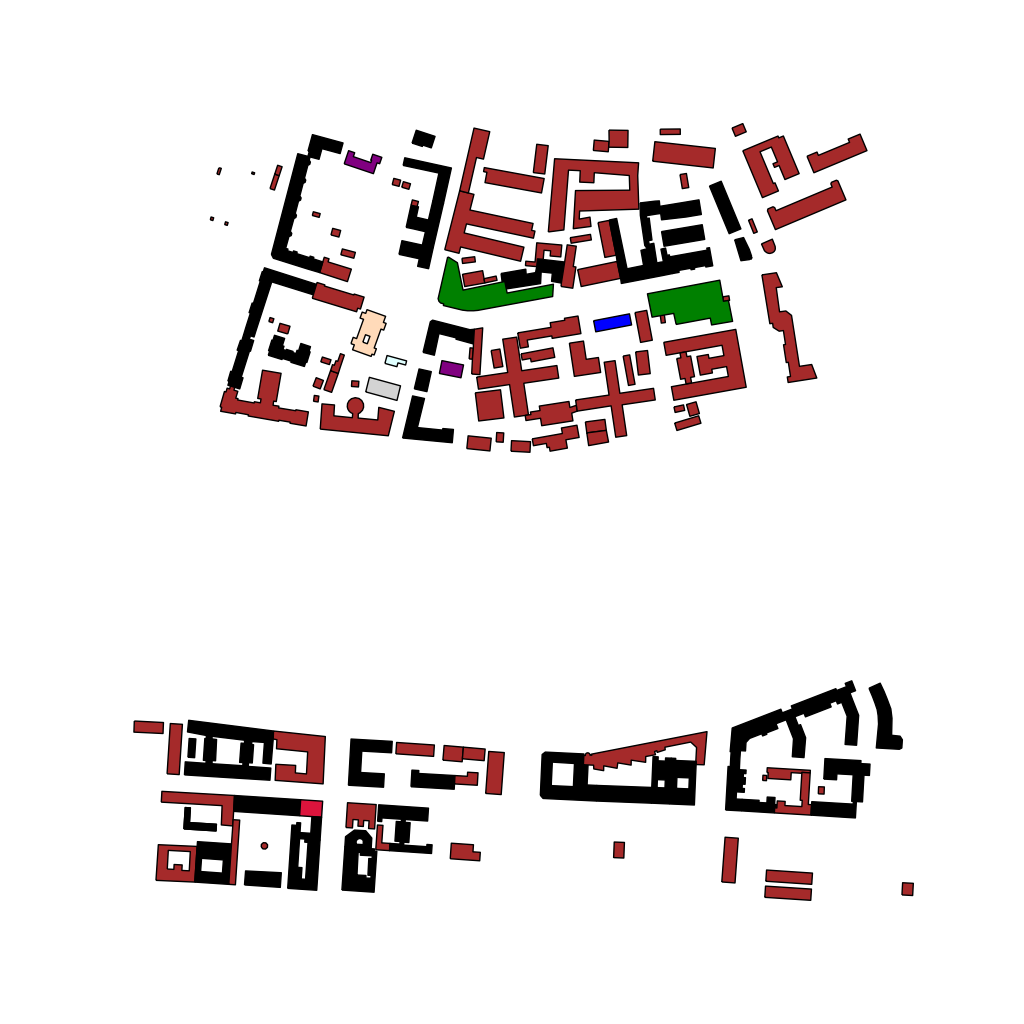
Tags: overhead vector_map, business, industrial, recreation, residential, special, historical, modern, soviet, high_rise, individual_rise, low_rise, medium_rise, density_1, Building, Church, Facility, Hospital, Kinder, Morgue, Museum, Park, Sportpl, 1.0 km²